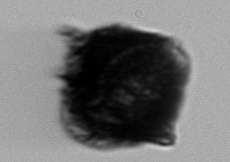
Label: Gonyaulax